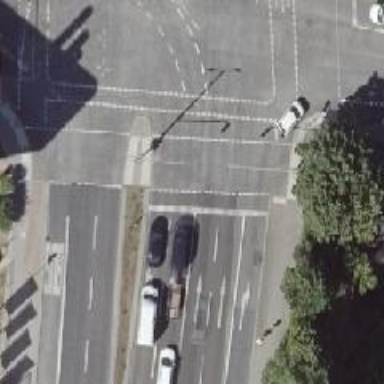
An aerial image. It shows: Road with traffic signals.